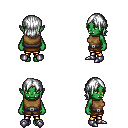
a pixel art fantasy rpg character, female body template, orc, green skin, leather chest armor, gold greaves, white long bangs hairstyle, metal boots, four views (front, back, left, right), 2x2 character sprite sheet, small pixel art, hard edges, no anti-aliasing